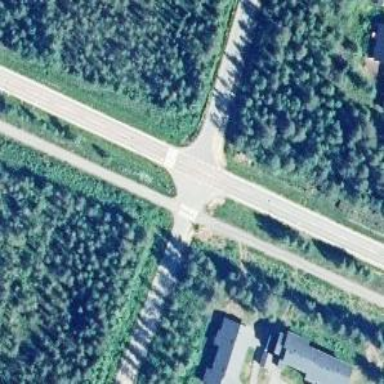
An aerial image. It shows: Zebra crossing on the road.